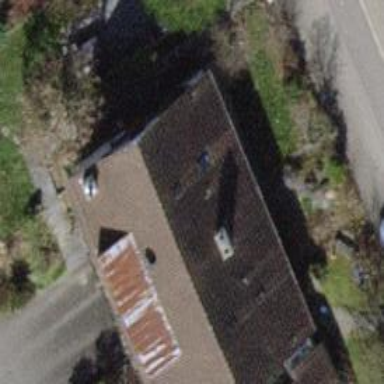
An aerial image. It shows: Semidetached house with gabled roof.